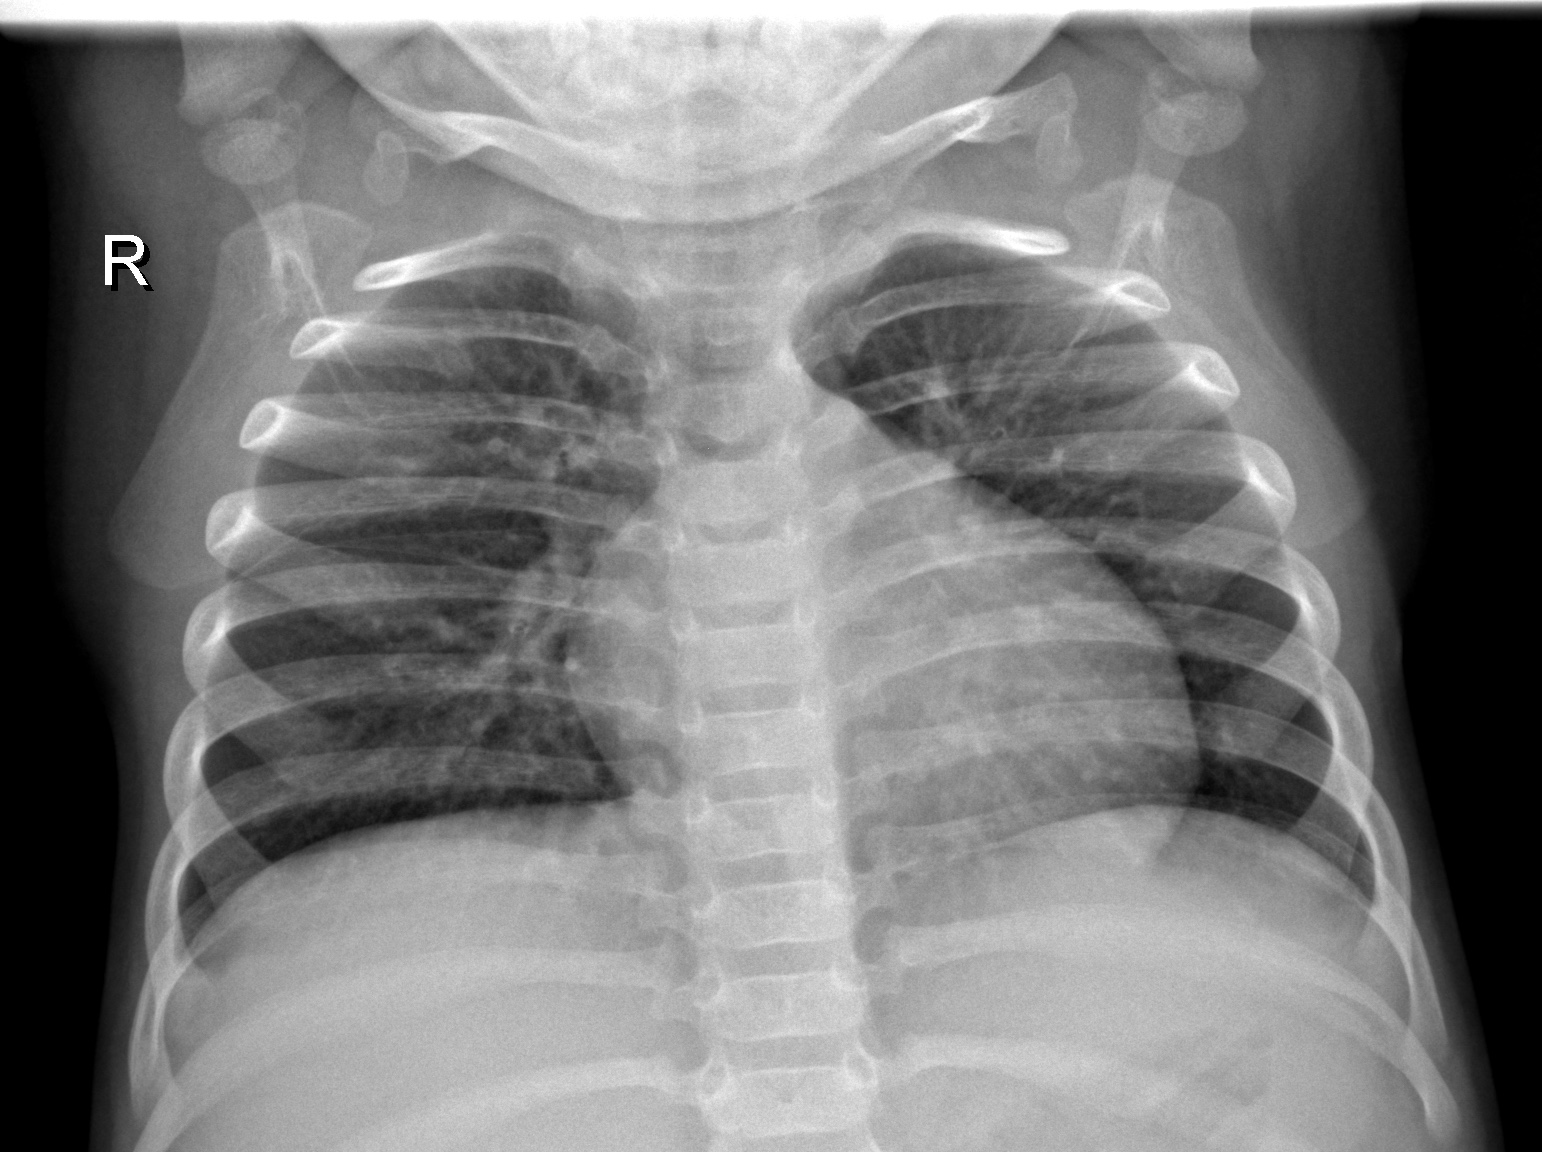
Diagnosis: NORMAL